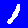
Digit: 1